Breast ultrasound image
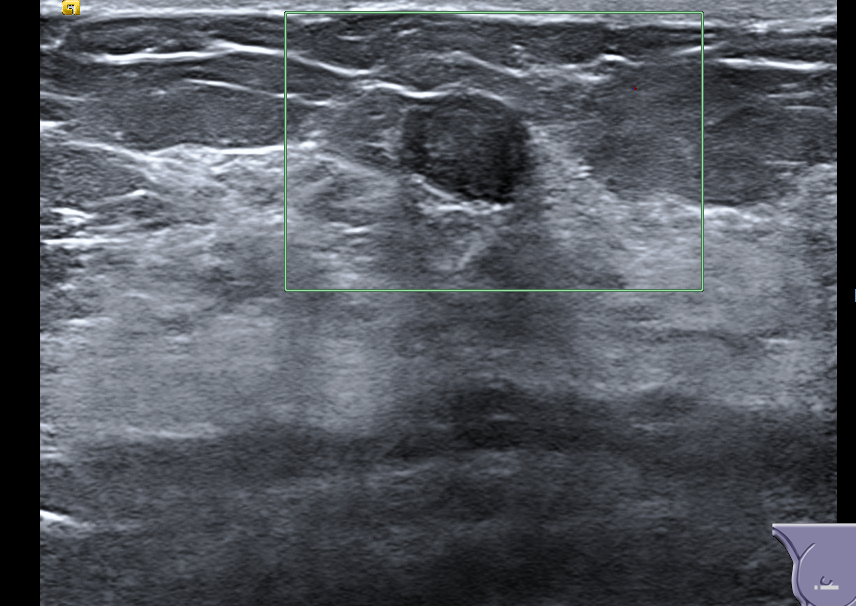
Diagnosis: benign